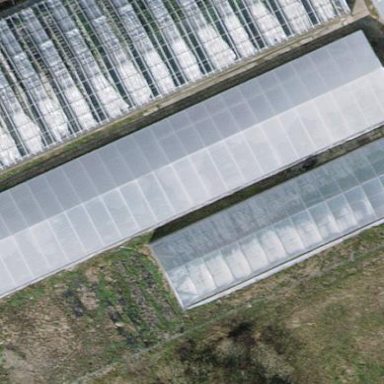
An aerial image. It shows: Greenhouse.